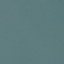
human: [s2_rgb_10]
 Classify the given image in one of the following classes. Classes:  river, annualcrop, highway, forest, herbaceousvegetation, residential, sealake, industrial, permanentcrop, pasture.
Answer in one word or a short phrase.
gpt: SeaLake